一年级 · 算术
（5 分）小亮带了 17 元去买书。还剩下多少元?

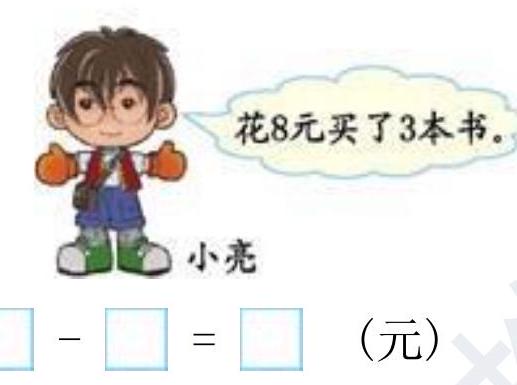
答案: $17-8=9$